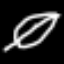
Label: leaf